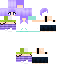
A female human skin with pale skin, wearing blonde long hair dressed in a blue tshirt and black pants, featuring a closed mouth.